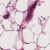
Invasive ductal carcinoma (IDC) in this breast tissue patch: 0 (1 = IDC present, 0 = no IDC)